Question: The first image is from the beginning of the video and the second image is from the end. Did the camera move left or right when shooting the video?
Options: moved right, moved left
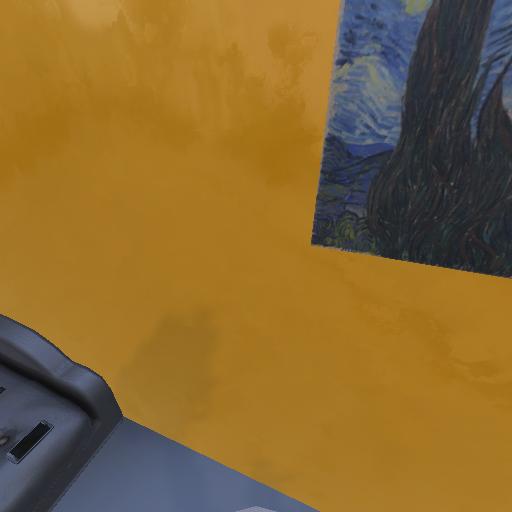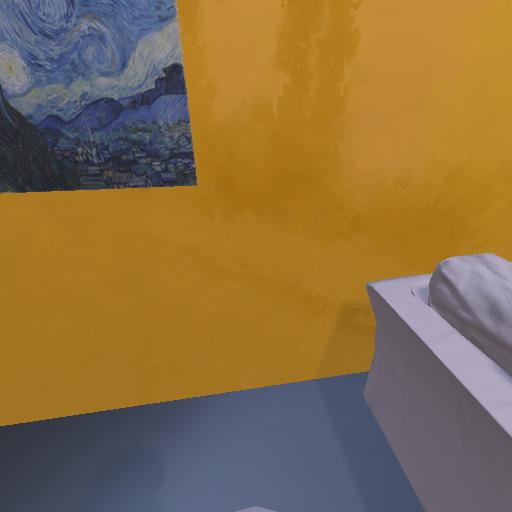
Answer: moved right